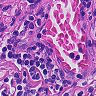
Metastatic tissue present: no